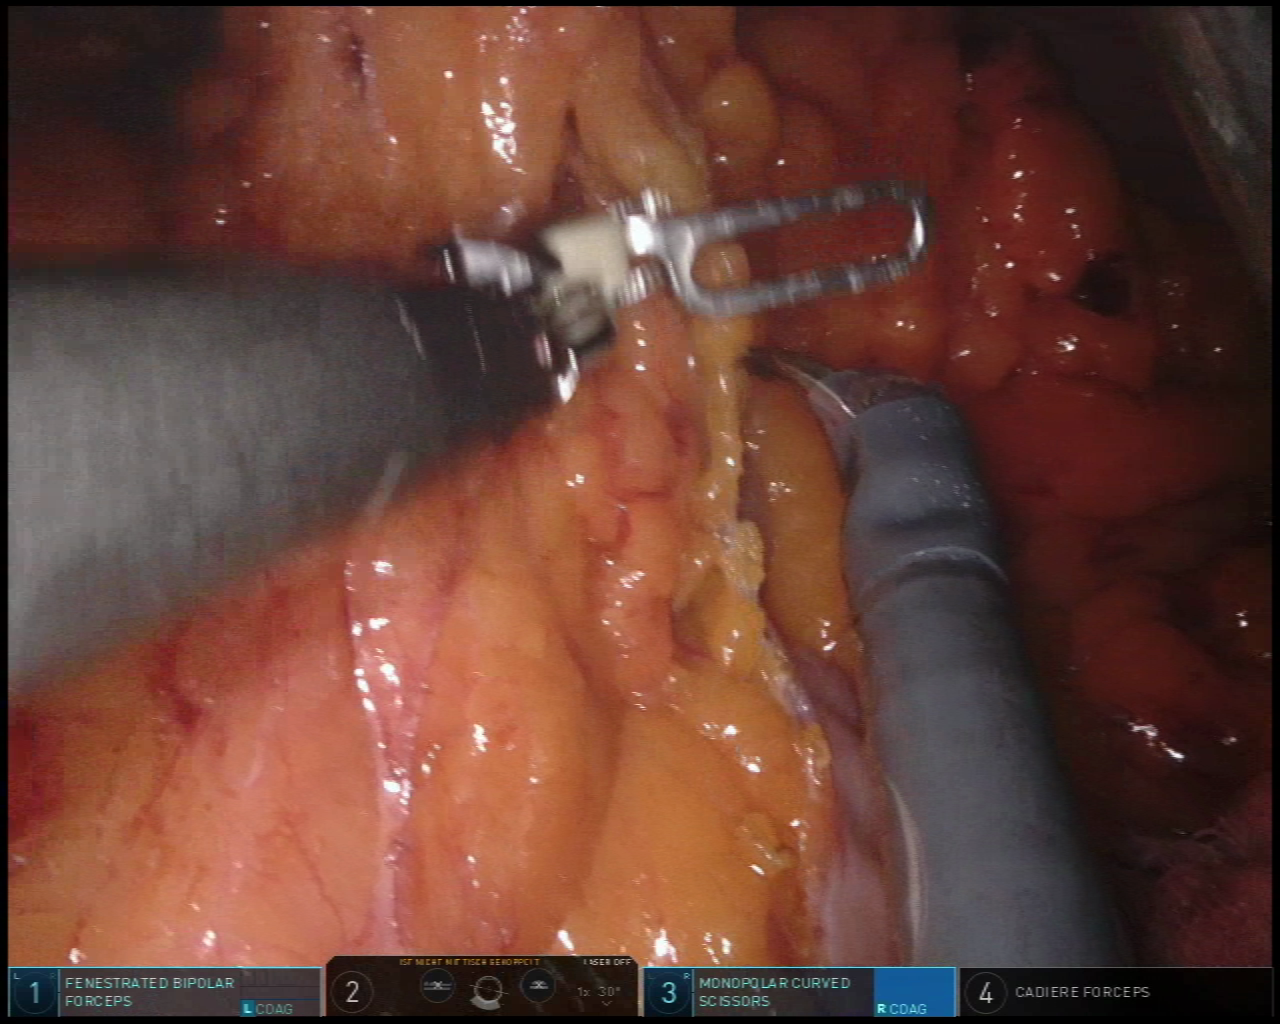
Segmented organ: colon
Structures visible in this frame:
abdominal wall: no
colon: yes
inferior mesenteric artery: no
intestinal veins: no
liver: no
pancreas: no
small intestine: no
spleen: no
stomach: no
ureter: no
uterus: no
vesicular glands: no